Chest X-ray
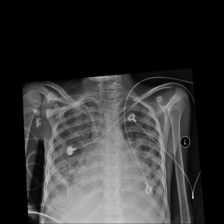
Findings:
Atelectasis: negative
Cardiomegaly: negative
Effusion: negative
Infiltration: positive
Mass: negative
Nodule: negative
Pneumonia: negative
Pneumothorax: negative
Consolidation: negative
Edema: negative
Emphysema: negative
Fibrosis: negative
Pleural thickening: negative
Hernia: negative